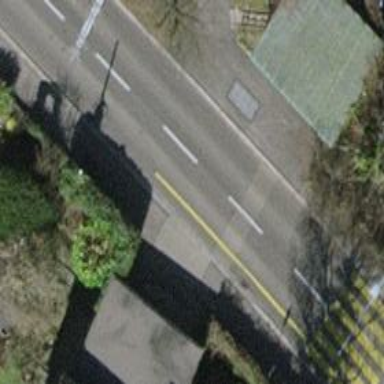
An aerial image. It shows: Tertiary road with asphalt surface. Both sides of the road have sidewalks. There are trolley wires present along the road.